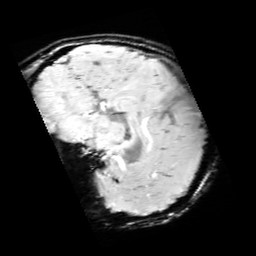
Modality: SWI
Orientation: sagittal
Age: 12
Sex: female
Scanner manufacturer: siemens
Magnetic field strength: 3 T
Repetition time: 0.027 s
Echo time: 0.02 s